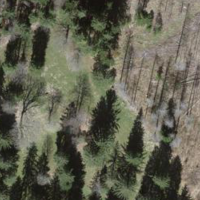
EUNIS habitat code: 43
Species observed at this site:
Cardamine heptaphylla